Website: bh-photo
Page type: address-validator
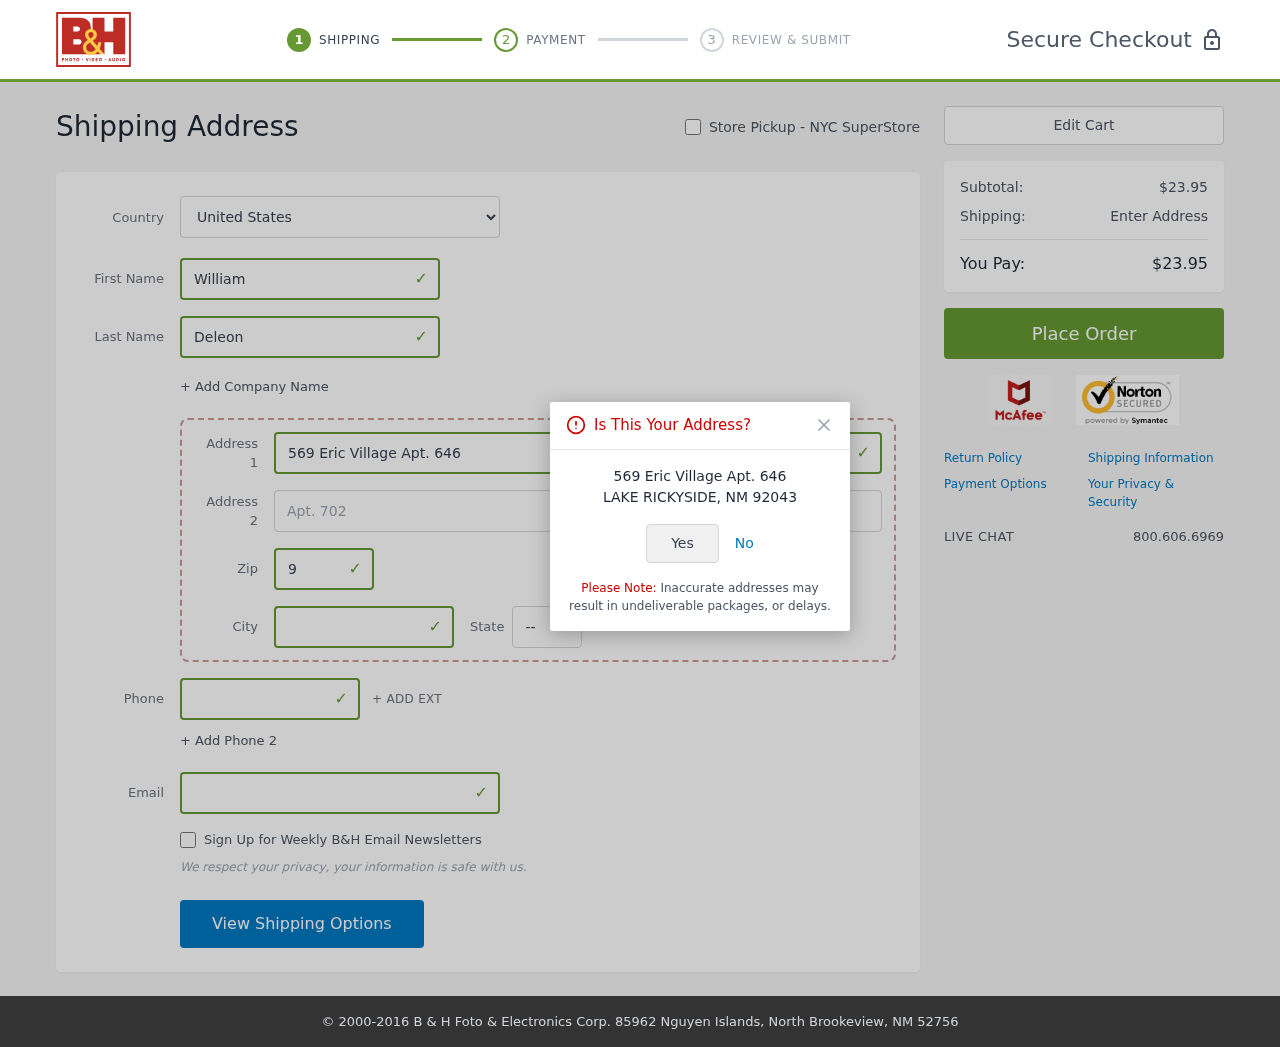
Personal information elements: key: PII_CITY
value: Lake Rickyside
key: PII_COUNTRY
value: United States
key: PII_EMAIL
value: wdeleon@hotmail.com
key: PII_FIRSTNAME
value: William
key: PII_LASTNAME
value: Deleon
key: PII_PHONE
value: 5804514572
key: PII_POSTCODE
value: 92043
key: PII_STATE_ABBR
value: NM
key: PII_STREET
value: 569 Eric Village Apt. 646
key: PII_STREET2
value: Apt. 702
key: PII_CITY_CONFIRM
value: LAKE RICKYSIDE
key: PII_POSTCODE_FULL
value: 92043
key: PII_POSTCODE_NUMERIC
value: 92043
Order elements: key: ORDER_SUBTOTAL
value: $23.95
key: ORDER_TOTAL
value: $23.95